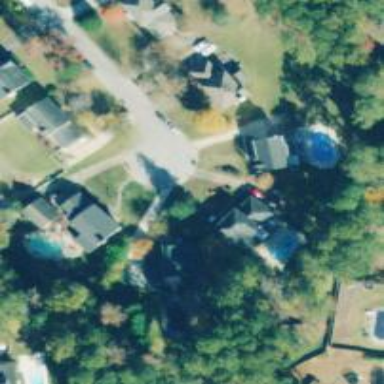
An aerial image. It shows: Neighborhood.